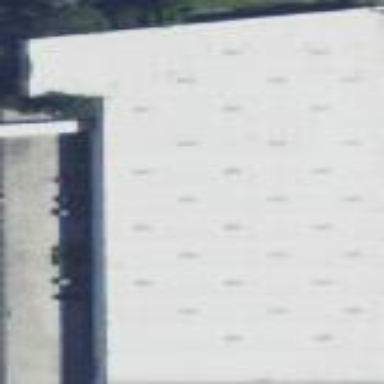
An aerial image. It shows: Warehouse building.